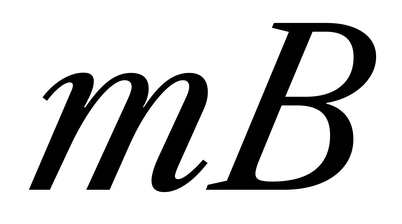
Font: LibreCaslonText-Italic_Italic